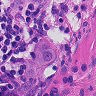
Metastatic tissue present: yes